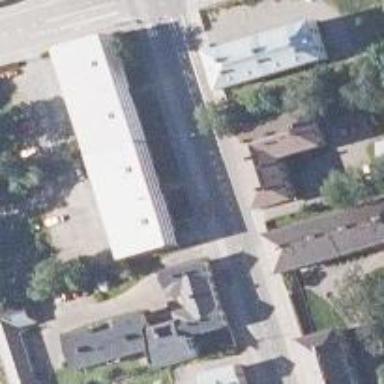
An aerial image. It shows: Driveway tunnel that serves as building passage.